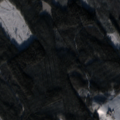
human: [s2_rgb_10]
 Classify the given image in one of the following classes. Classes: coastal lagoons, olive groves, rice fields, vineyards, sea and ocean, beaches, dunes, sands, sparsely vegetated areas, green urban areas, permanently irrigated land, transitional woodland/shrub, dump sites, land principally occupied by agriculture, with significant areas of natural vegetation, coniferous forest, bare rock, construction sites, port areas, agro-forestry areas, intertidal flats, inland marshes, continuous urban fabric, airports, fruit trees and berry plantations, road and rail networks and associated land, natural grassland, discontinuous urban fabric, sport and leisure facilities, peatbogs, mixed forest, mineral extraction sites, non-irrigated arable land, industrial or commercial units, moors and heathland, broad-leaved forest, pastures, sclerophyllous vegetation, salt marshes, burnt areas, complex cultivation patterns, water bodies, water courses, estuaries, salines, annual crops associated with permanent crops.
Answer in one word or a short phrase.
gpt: land principally occupied by agriculture, with significant areas of natural vegetation, coniferous forest, mixed forest